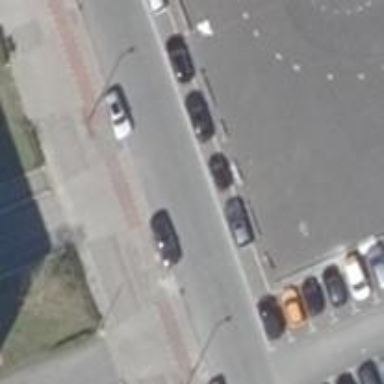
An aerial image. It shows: Residential road with asphalt surface and sidewalks on both sides. There is parallel parking on the right lane and cycle track on both sides.